Question: Some times I see a black-dotted border like line around text or content when clicked. That mostly happen with Firefox. I tried to set 'border: none;' to get rid of it with no success.

Here is the sample code:
'''
<div class="main">
<div class="sub">
<button>Show</button>
</div>
</div>
<span>
<button class="styled-button">
Click
</button>
</span>
'''
Here is the CSS:
'''
button {
outline: 0;
border: 0;
text-decoration:0;
-moz-outline-style: 0;
}
.styled-button {
color: #fff;
background: green;
height: 36px;
width: 145px;
padding: 2px 25px;
margin: 10px;
outline: none;
border: none;
text-decoration: none;
-moz-outline-style: none;
}
span {
outline: 0;
border: 0;
text-decoration:0;
}
'''
Could any one suggest me a fix for that? Why does it appear at first place?
:
I thought I was able to fix it at some point. But some of my content still has the issue and that is in Mozilla . I have updated the question with code. Please check out the <URL>
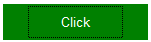
Answer: I have faced similar issues in the past and it's usually been a simple trick to stop this dotted line syndrome from appearing on your content. This is how I do it:
'''
outline: 0;
border: 0;
'''